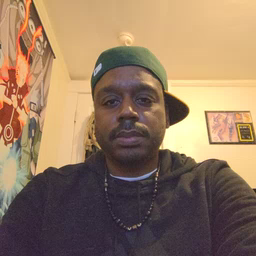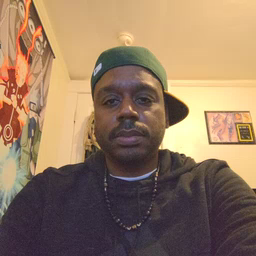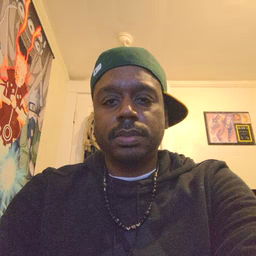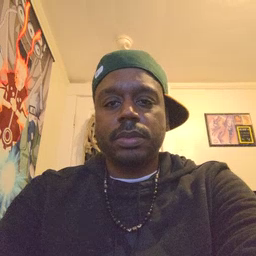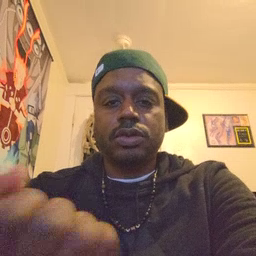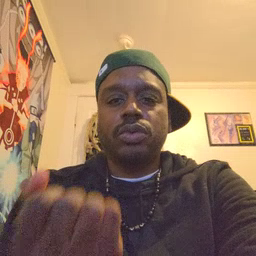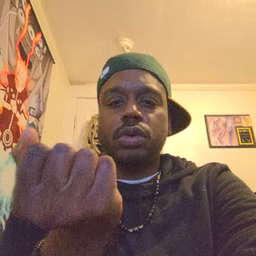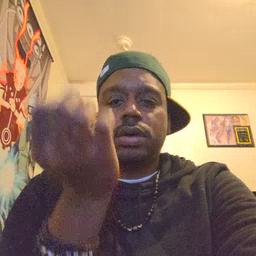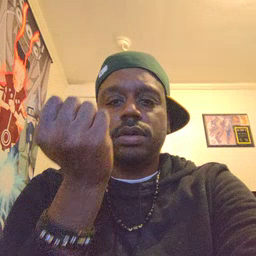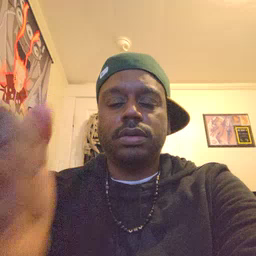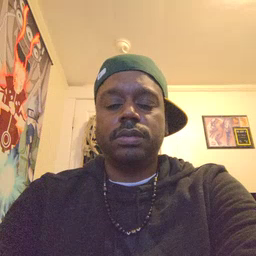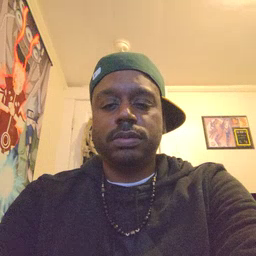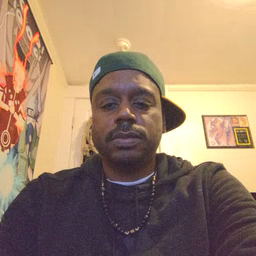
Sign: drawer